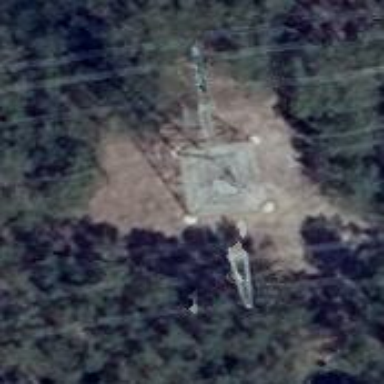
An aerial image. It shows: Power tower.